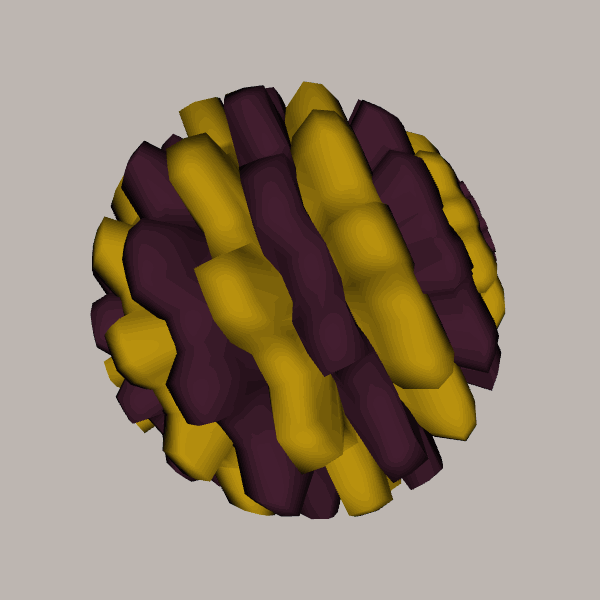
Background: light